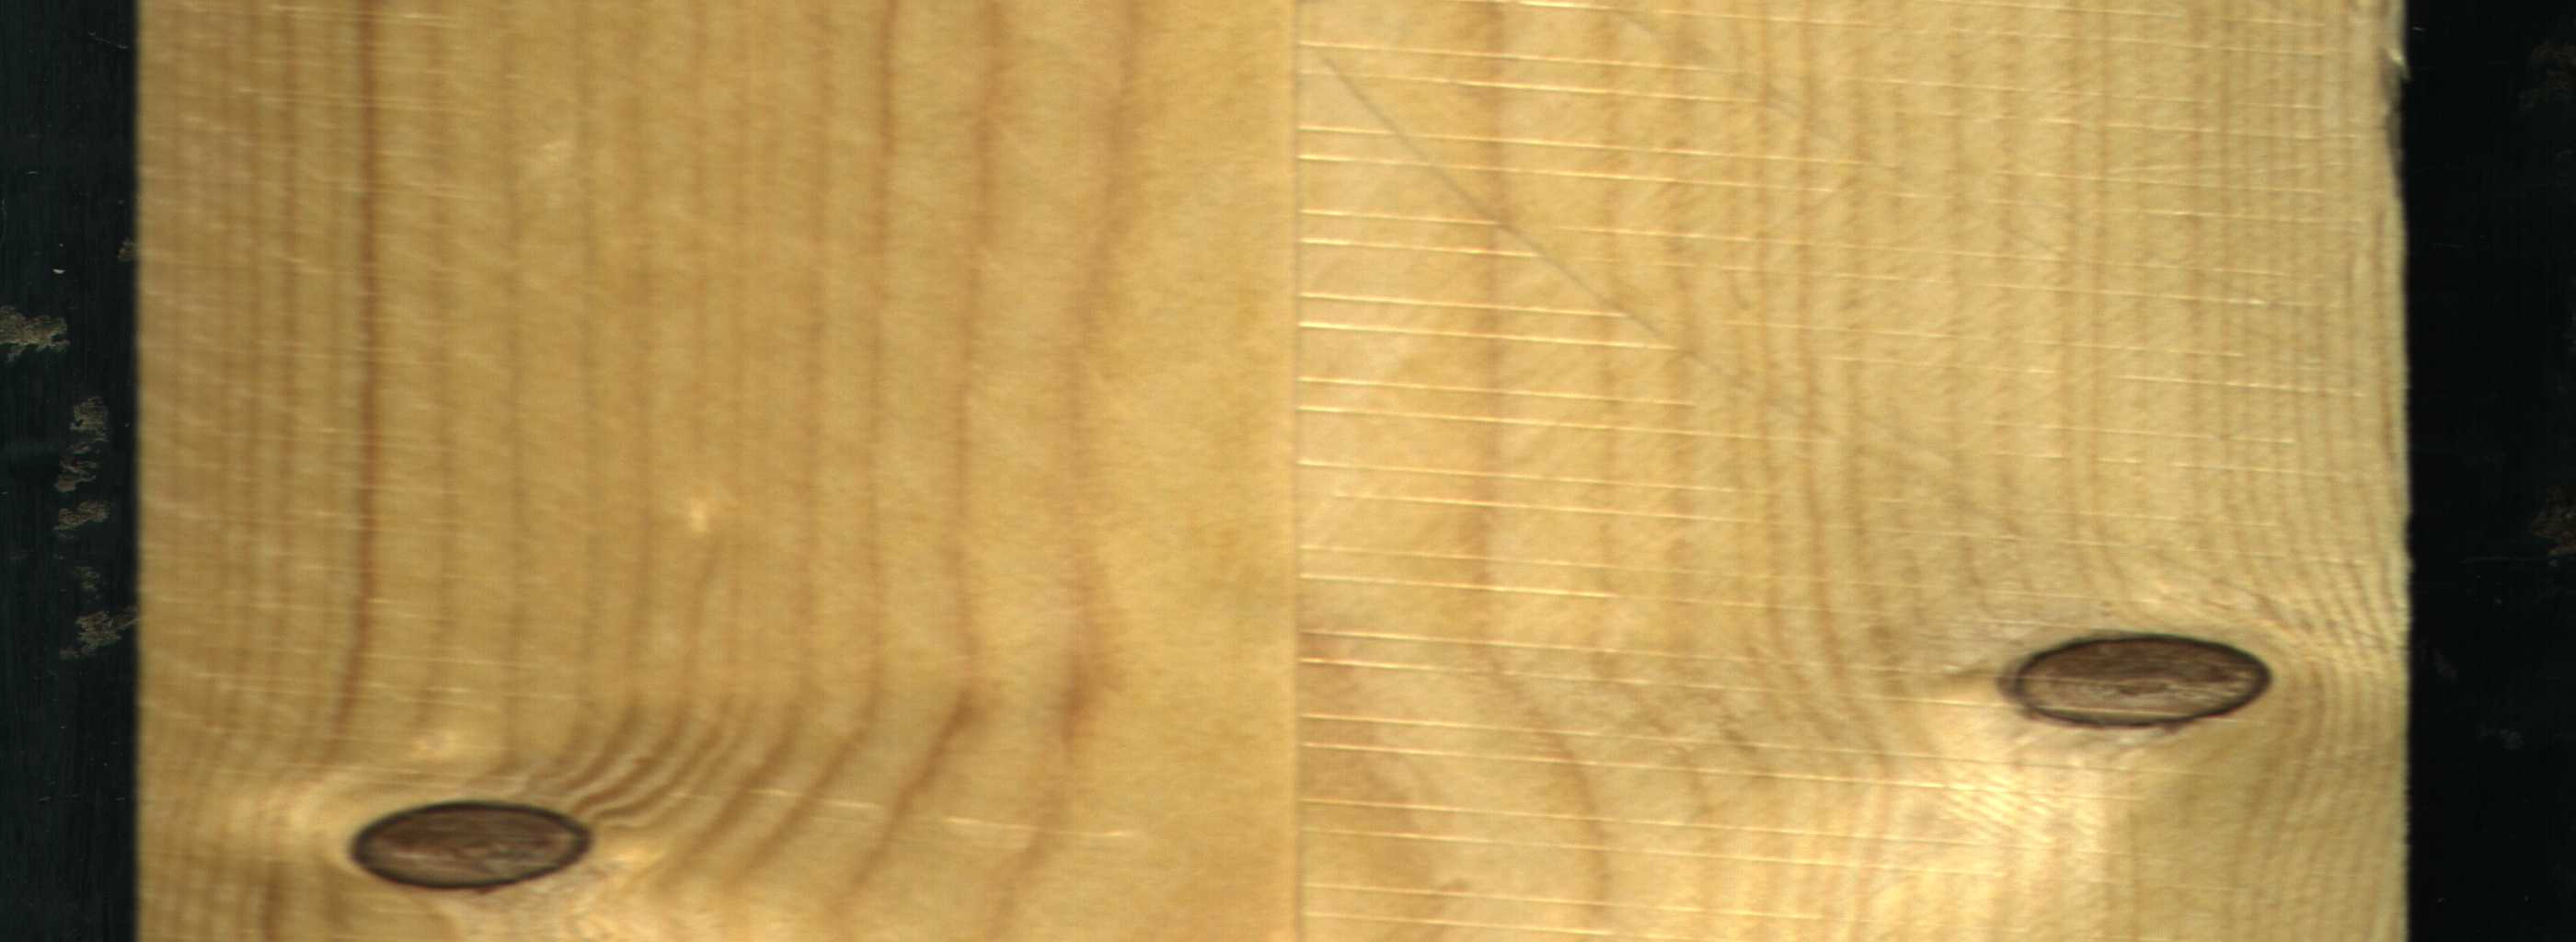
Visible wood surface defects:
Dead_Knot
Dead_Knot